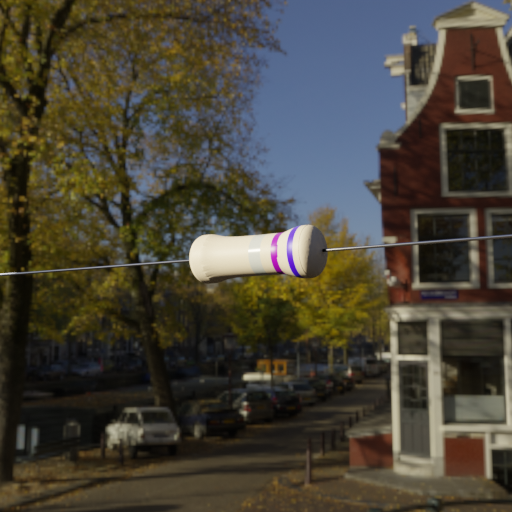
Resistor colour bands (in order): silver, violet, blue